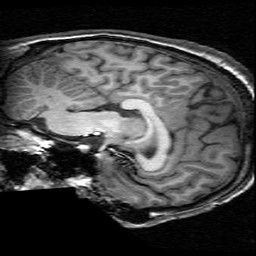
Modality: T1w
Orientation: sagittal
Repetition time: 0.008948 s
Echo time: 0.001784 s